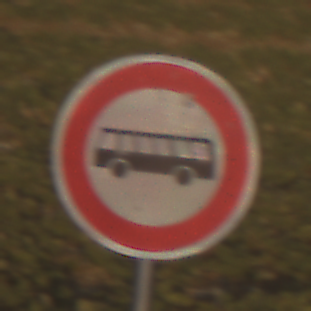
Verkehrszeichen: VerbotKraftomnibusse
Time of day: SunriseSunset
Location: Outdoor (Nature)
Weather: PartlyCloudy
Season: NotSpecified
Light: Natural